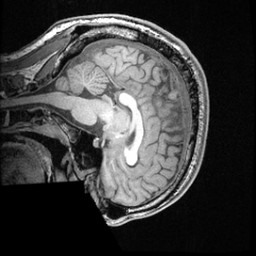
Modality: T1w
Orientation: sagittal
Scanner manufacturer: ge
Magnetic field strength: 3 T
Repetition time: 0.008572 s
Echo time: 0.003384 s